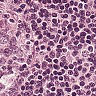
Metastatic tissue present: no